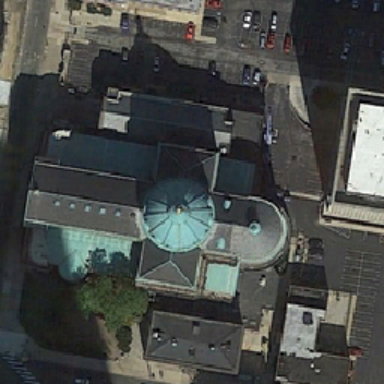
The cyan church is surrounded by several buildings and parking lots .